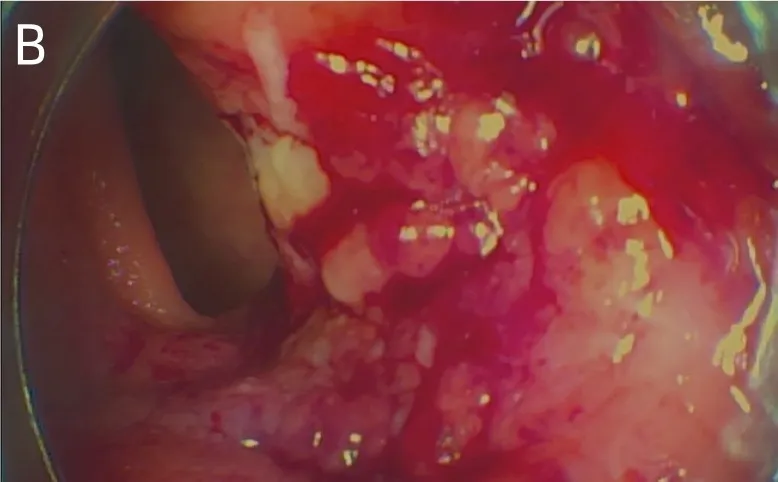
(B) After 2 cycles of immunotherapy, there was no significant change in the size of the tumor, but the surface was congested.
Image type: endoscopy (gi_endoscopy)